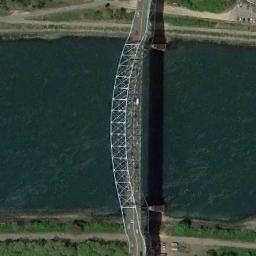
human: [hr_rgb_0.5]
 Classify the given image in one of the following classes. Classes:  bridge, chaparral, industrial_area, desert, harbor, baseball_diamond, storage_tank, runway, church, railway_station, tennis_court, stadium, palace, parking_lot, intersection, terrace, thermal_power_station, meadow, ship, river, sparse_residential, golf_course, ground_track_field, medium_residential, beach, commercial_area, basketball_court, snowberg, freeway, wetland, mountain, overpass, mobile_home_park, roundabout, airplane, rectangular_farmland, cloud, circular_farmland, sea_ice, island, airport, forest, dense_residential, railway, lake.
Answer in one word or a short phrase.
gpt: bridge